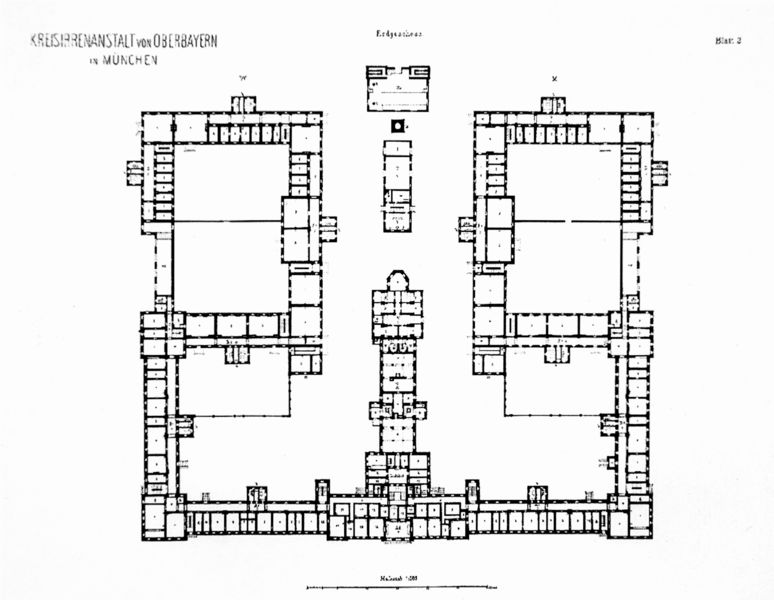
Titel: Kreisirrenanstalt in München, Auerfeldstraße 6 - Grundriss des Erdgeschosses
Künstler: Reuter (Zivilbauinspektor)
Standort: München
Institution: Bayerischen Hauptstaatsarchiv OBB
Schlagwörter: flügel, weiß, fenster, grau, haar, raum, schwarz, skizze, zeichen, zeichnung, zimmer, anlage, gebäude, haus, schloss, zaun, architektur, barock, kirche, blatt, deutschland, schrift, papier, ansicht, fassade, türen, linien, hof, saal, treppe, treppen, symmetrie, galerie, flucht, aufsicht, wände, symetrie, eingang, gang, innenhof, irrenanstalt, eckig, bayern, kloster, münchen, palast, draufsicht, symmetrisch, groß, druck, schwarzweiss, titel, seite, beschriftung, stempel, flur, räume, entwurf, badezimmer, quadrate, geometrisch, karte, mauern, treppenhaus, oberbayern, einfahrt, plan, museum, krankenhaus, quadrat, viereck, bau, funktion, höfe, grundriss, aufbau, massstab, vorsprünge, profangebäude, bauplan, dreiflügelanlage, enfilade, hallen, raumfolge, schlossanlage, versaille, innenräume, erdgeschoss, pla, durchgänge, komplex, verwaltung, trakt, skala, masstab, zellen, vestibül, regierung, mitteltrakt, übersicht, anstalt, axial, bebäude, betten, gebäudekomplex komplex, grundrissschema, idealgrundriss, innehöfe, klosteranlage, kreisirreenanstalt, kreisirrenanstalt, ortsangabe, schleißheim, ställe, waschanllage, orientierung, flure, irre, funktionalität, nussbaumstrasse, vorhaus, kreisirrenanstalt oberbayern, blatt 2, kriesirrenanstalt münchen, irren